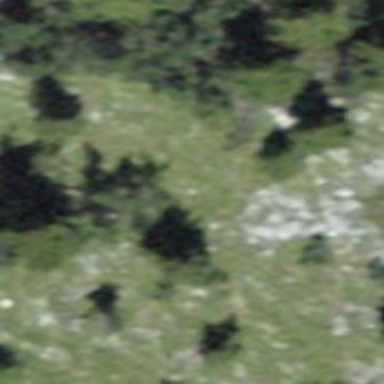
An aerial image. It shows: Forest area.